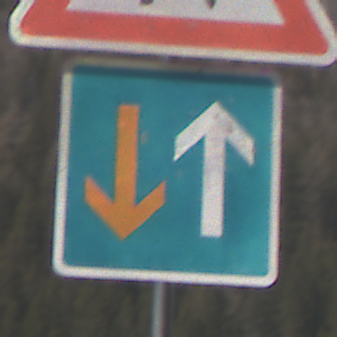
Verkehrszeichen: VorrangVorGegenverkehr
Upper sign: FussgaengerRechts
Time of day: Midday
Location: Outdoor (Nature)
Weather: PartlyCloudy
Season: NotSpecified
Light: Natural